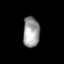
Tissue: prostate
Cell type: Epithelial cells
Senescence score: 0.2784
Nuclear area (px): 497
Mean DAPI intensity: 155.755